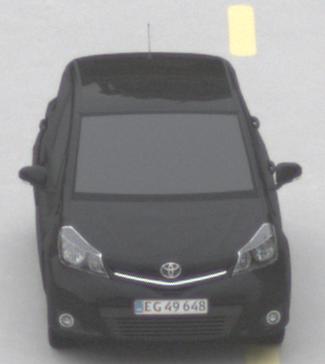
Make: Toyota
Model: Yaris 1.0
Detailed model: Yaris (XP9)
Model produced from: 2009/01
Model produced until: 2010/10
Doors: 3
Color: black
Road condition: dry road
Daytime: midday
Contrast: low contrast